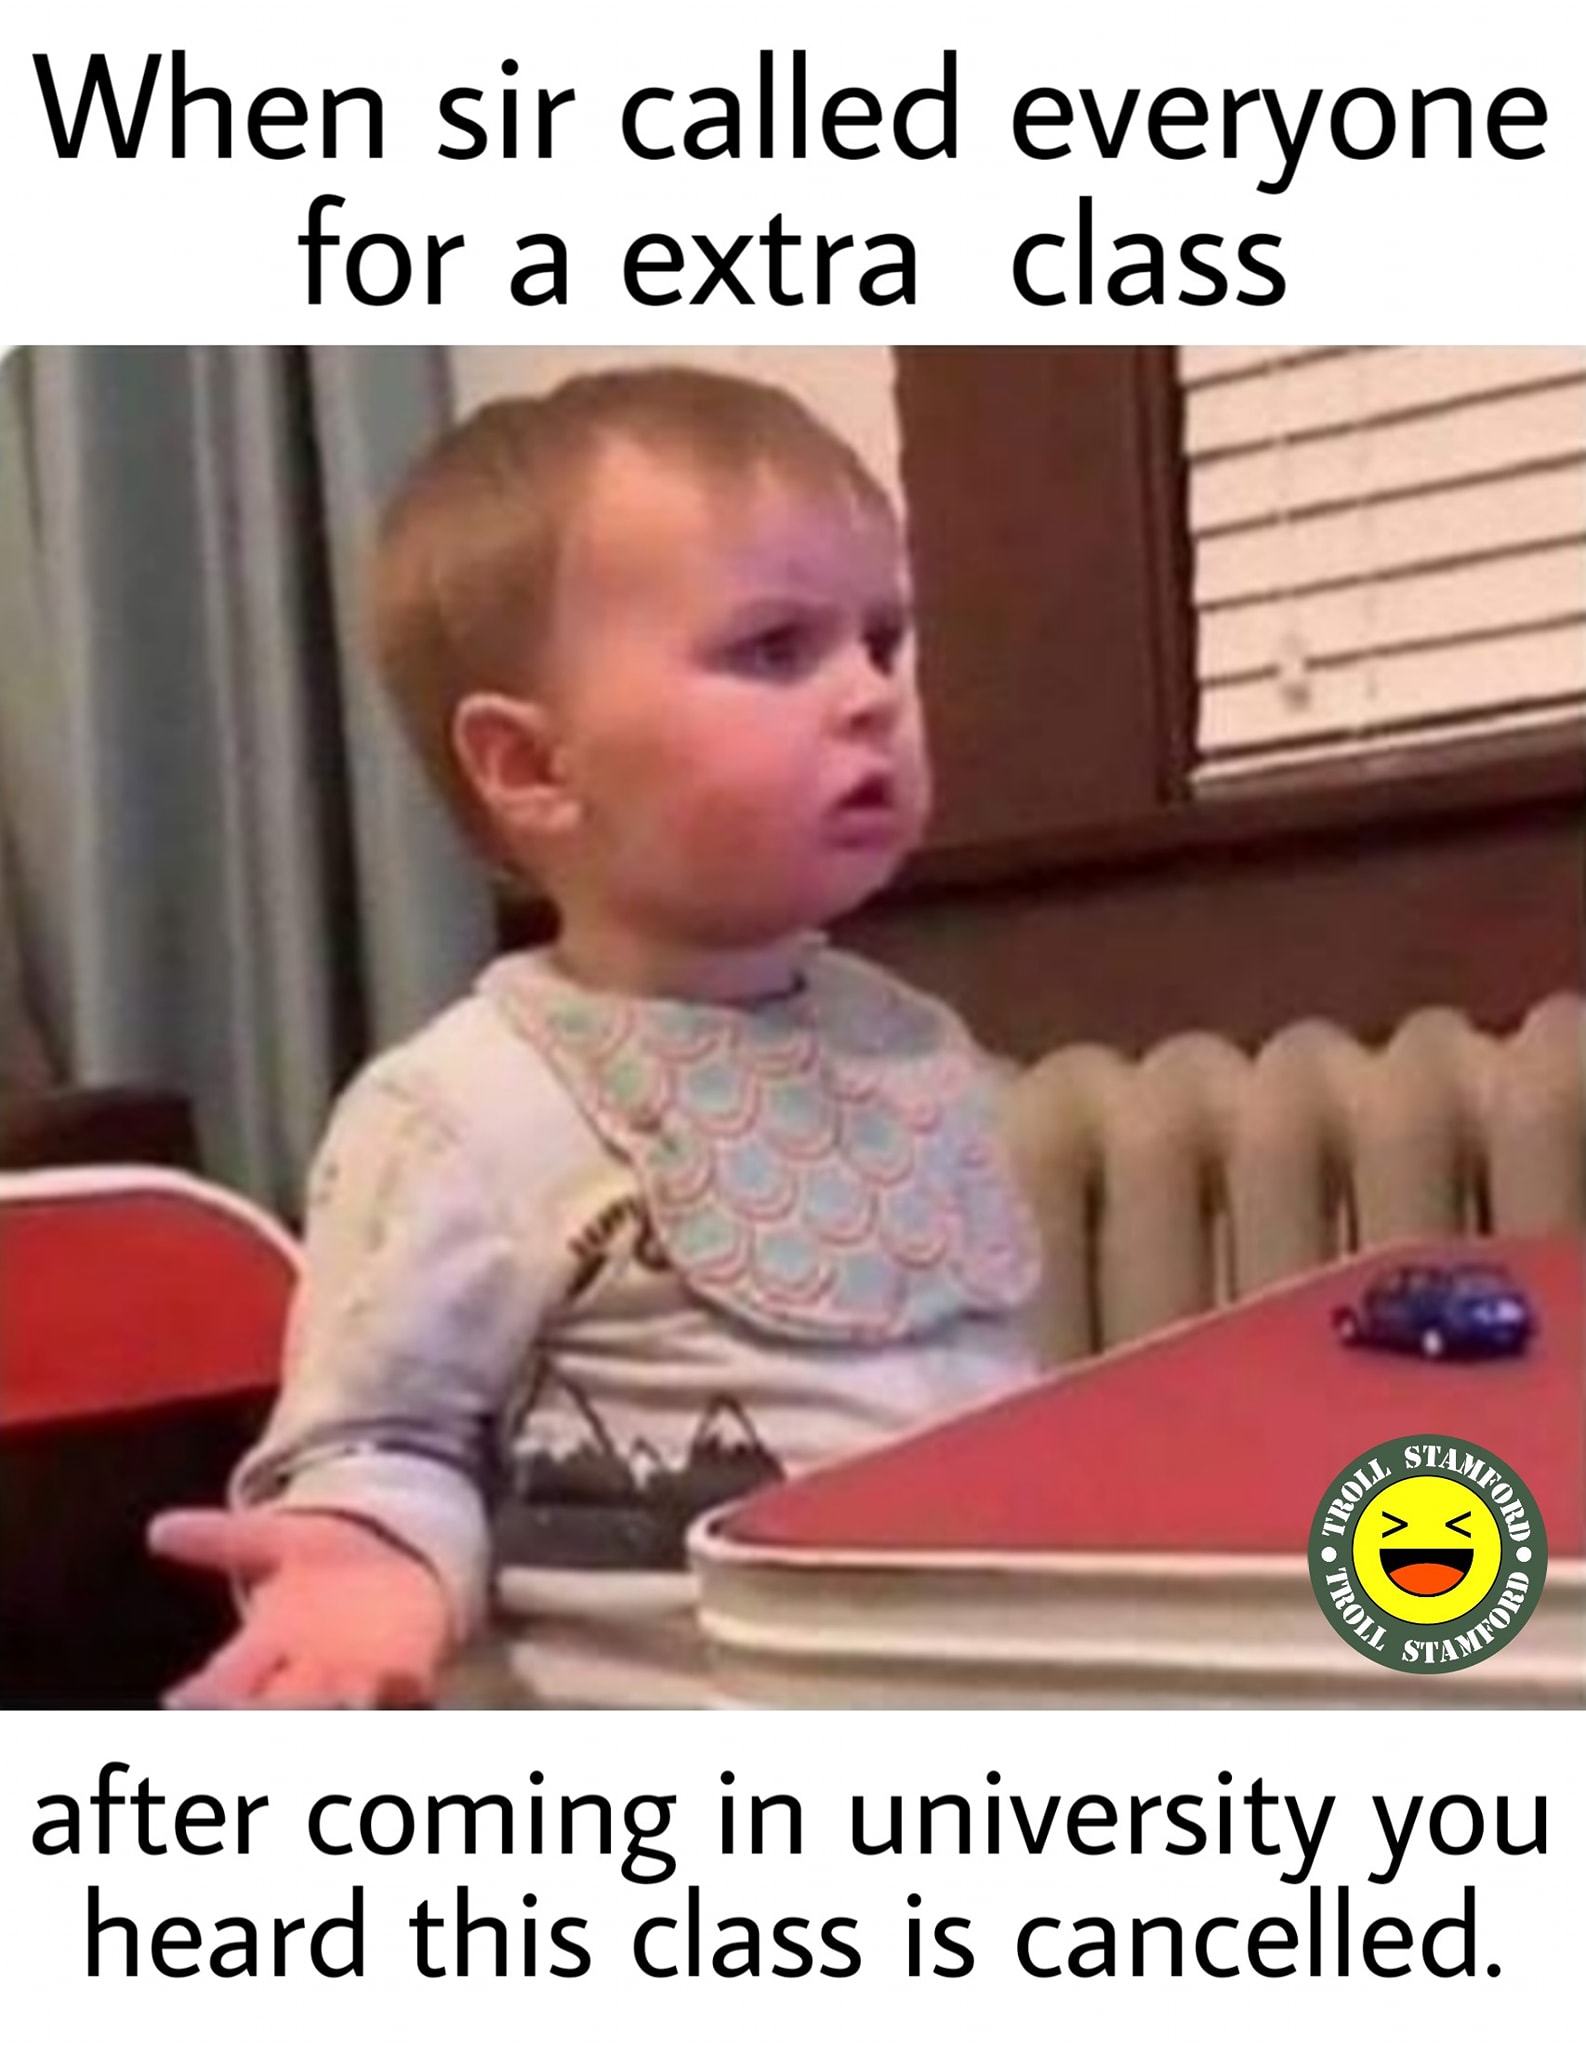
Caption: When sir called everyone for a extra class    after coming in university you heard this class is cancelled
Label: non-hate